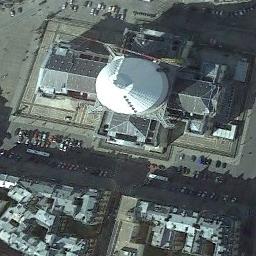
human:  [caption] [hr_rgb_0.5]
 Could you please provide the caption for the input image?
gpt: This is a church with a white cylindrical building in the middle .

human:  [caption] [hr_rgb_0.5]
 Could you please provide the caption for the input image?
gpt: A church with a silver and white dome-shaped roof, Surrounded by buildings, Parked vehicles and driving roads .

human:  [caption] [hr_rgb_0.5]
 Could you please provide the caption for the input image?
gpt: The church with a white tower and the rest of the church has  a cross-shaped roof .

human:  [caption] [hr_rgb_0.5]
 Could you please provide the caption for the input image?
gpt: There is a white-roofed church next to some buildings with a parking lot beside .

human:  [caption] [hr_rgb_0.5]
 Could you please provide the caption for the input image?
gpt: There are many cars in the vacant lot next to the church .